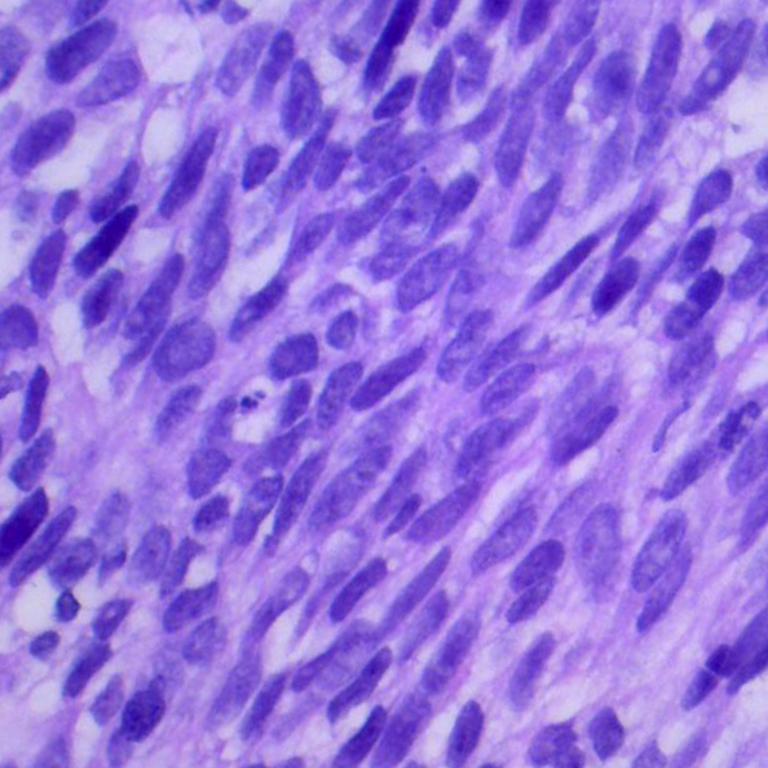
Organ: lung
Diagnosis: squamous carcinomas